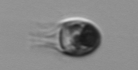
Label: Balanion